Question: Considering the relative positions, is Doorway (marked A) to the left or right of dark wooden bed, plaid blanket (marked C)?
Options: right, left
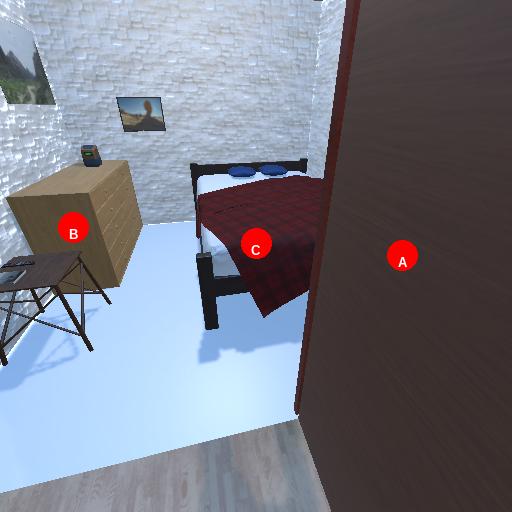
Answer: right